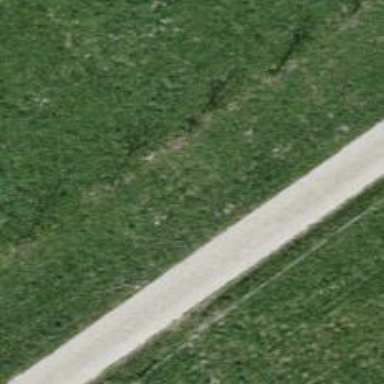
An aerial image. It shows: Well-maintained track road of grade 1.